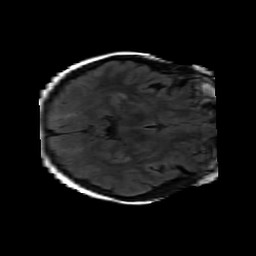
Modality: FLAIR
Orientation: axial
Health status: ill
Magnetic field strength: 3 T